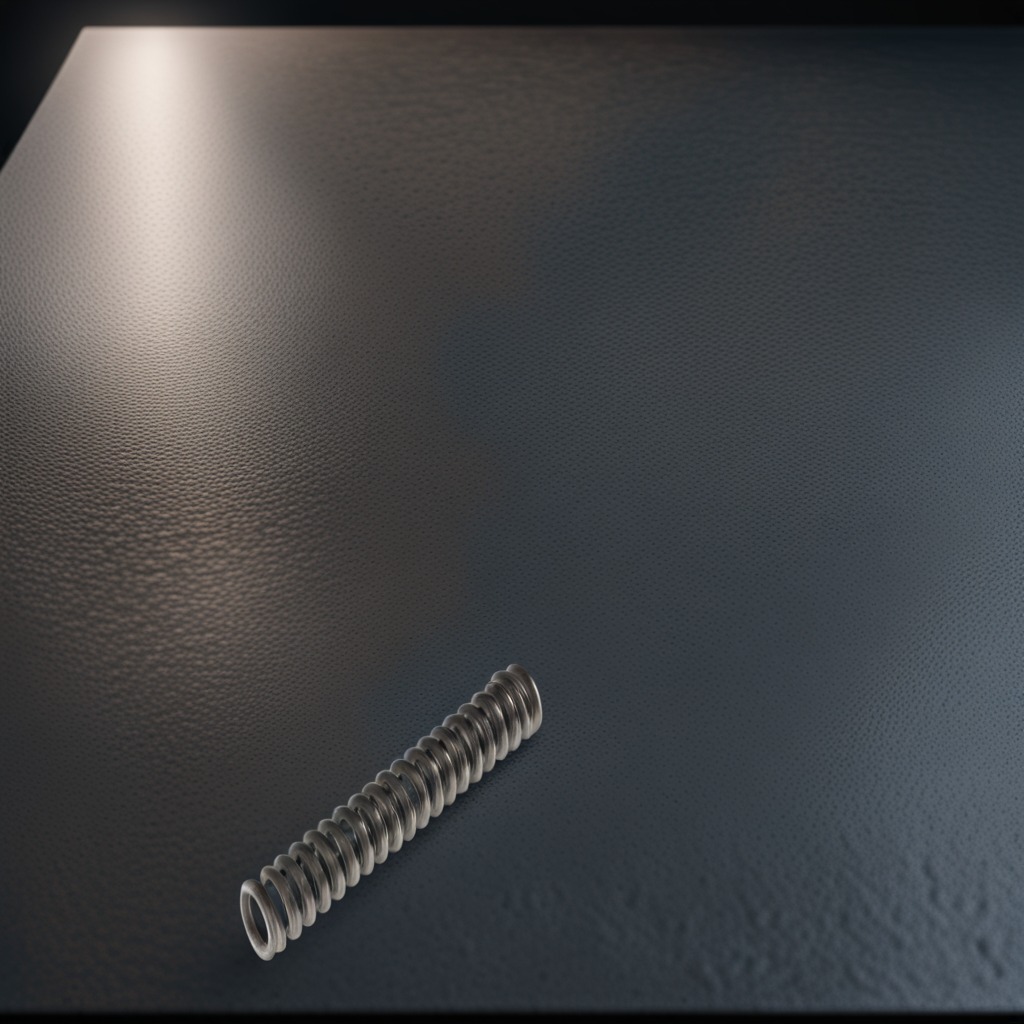
A coiled metal spring is lying on a clean granite table inside a workshop at night.